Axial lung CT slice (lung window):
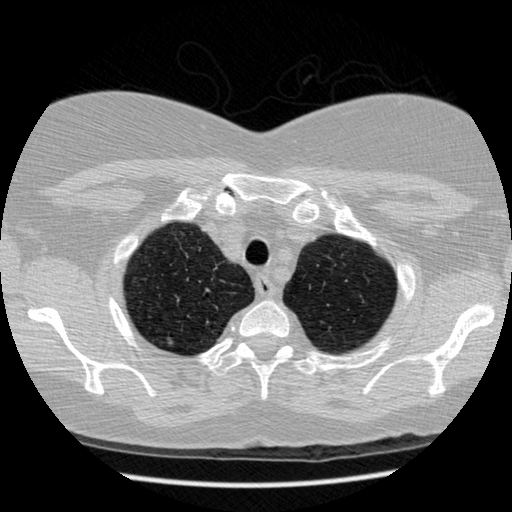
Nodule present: no